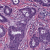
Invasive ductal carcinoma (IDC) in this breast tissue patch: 1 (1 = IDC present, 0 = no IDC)